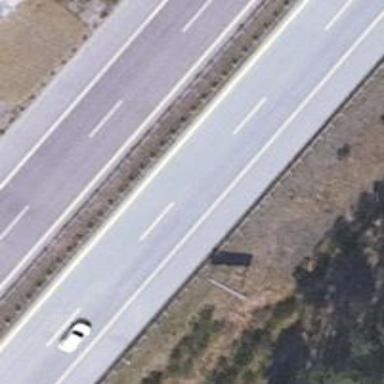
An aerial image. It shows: Motorway with concrete surface.